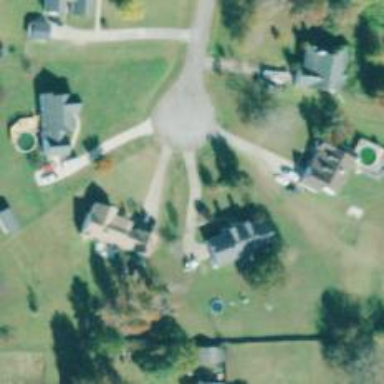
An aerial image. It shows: Driveway leading to service road.